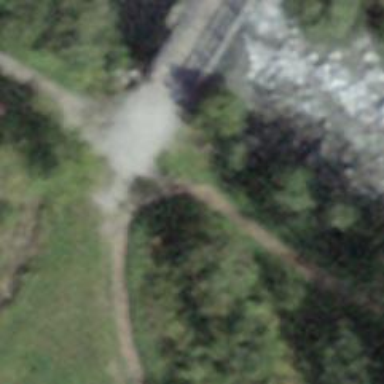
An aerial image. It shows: Track passing over bridge with grade 2 tracktype.